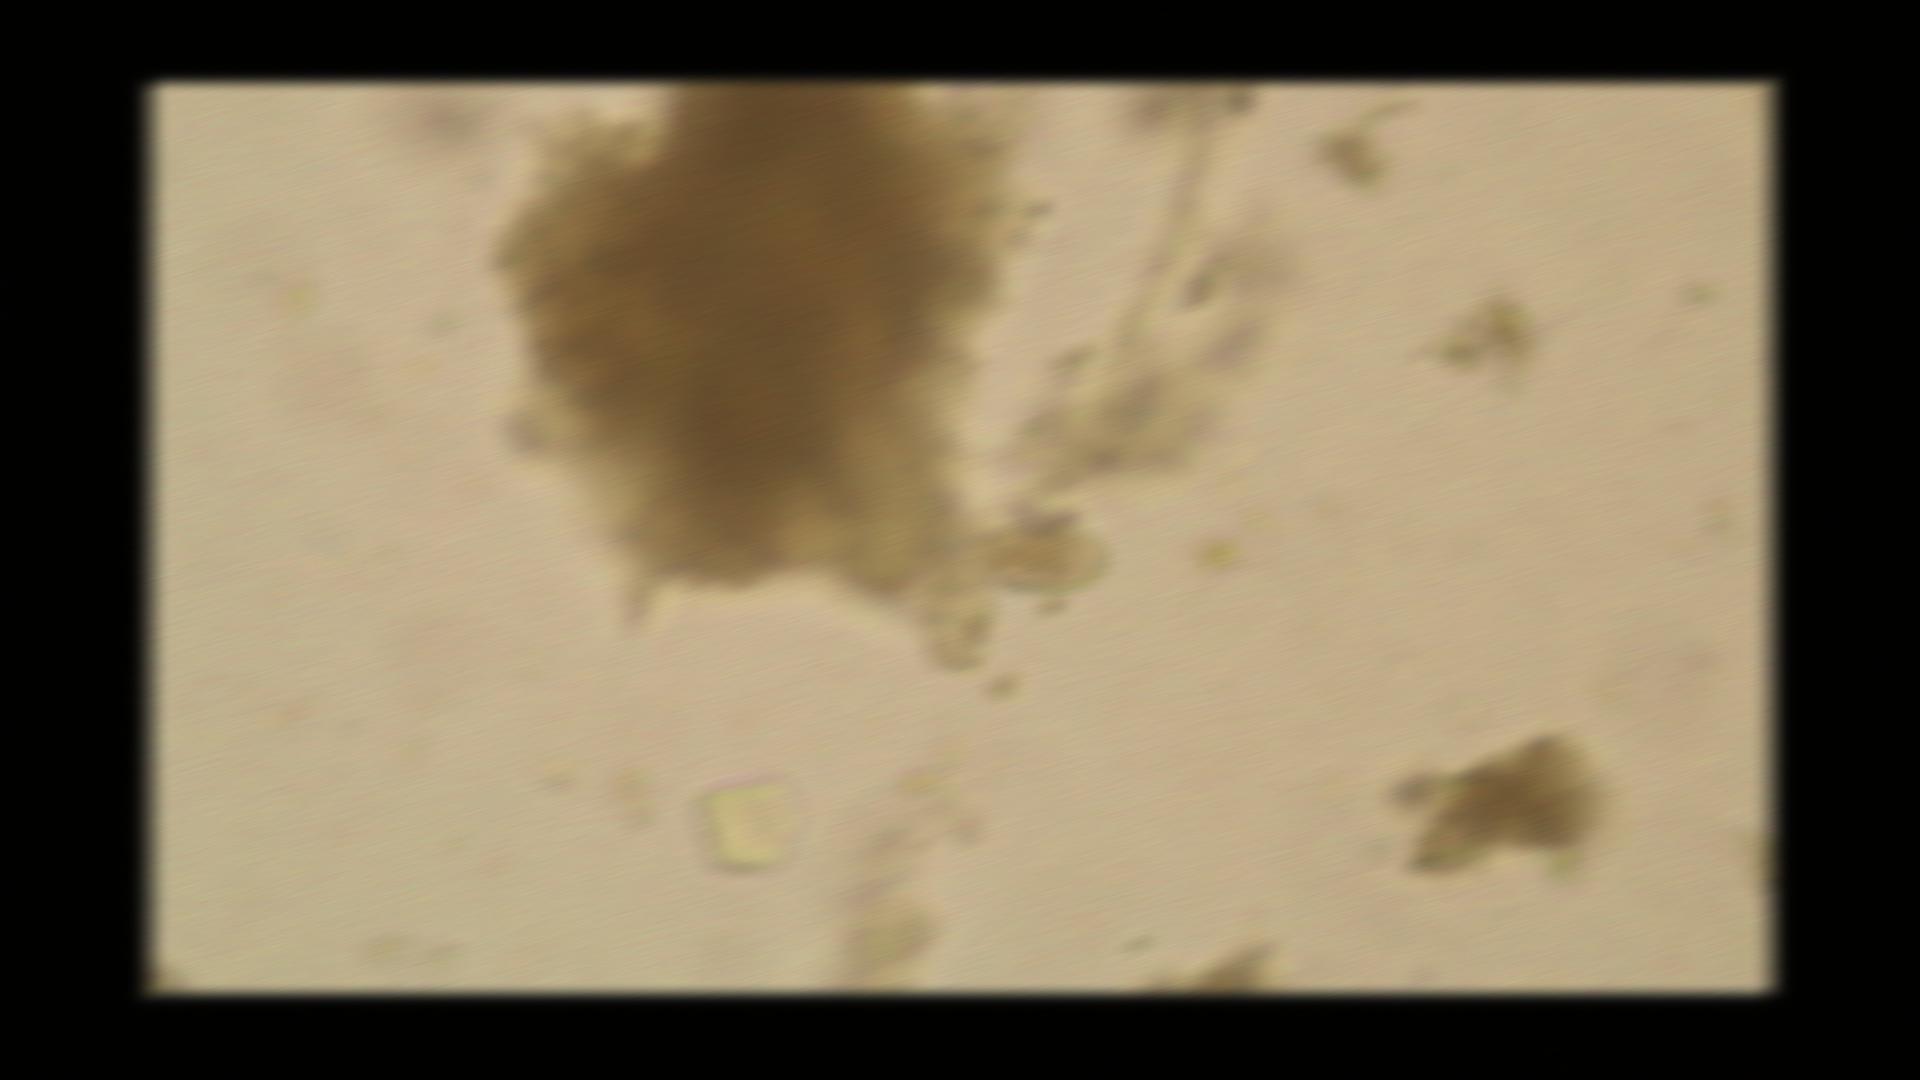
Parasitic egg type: Capillaria philippinensis